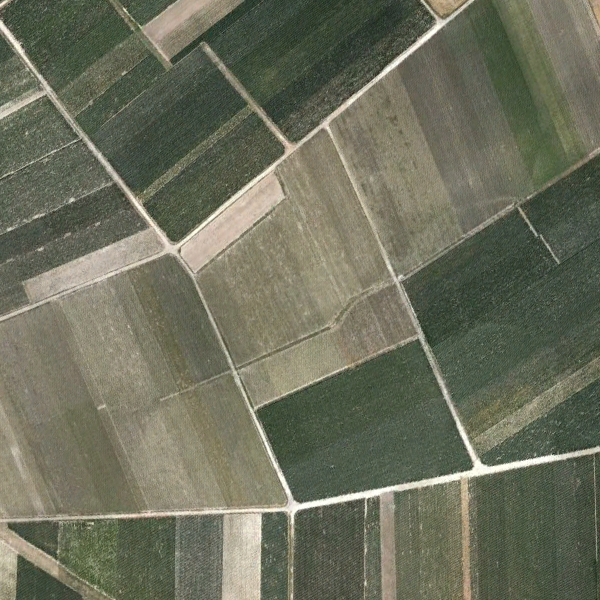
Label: Farmland